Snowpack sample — Buffalo Mountain, Silverthorne, Colorado, USA (1/25/25, 10:11 AM MST)
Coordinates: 39.6222, -106.1139
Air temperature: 22 °F
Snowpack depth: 110 cm
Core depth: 40 cm
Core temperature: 46.4 °F
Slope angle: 12°, slope face: 102°
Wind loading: high
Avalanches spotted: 0
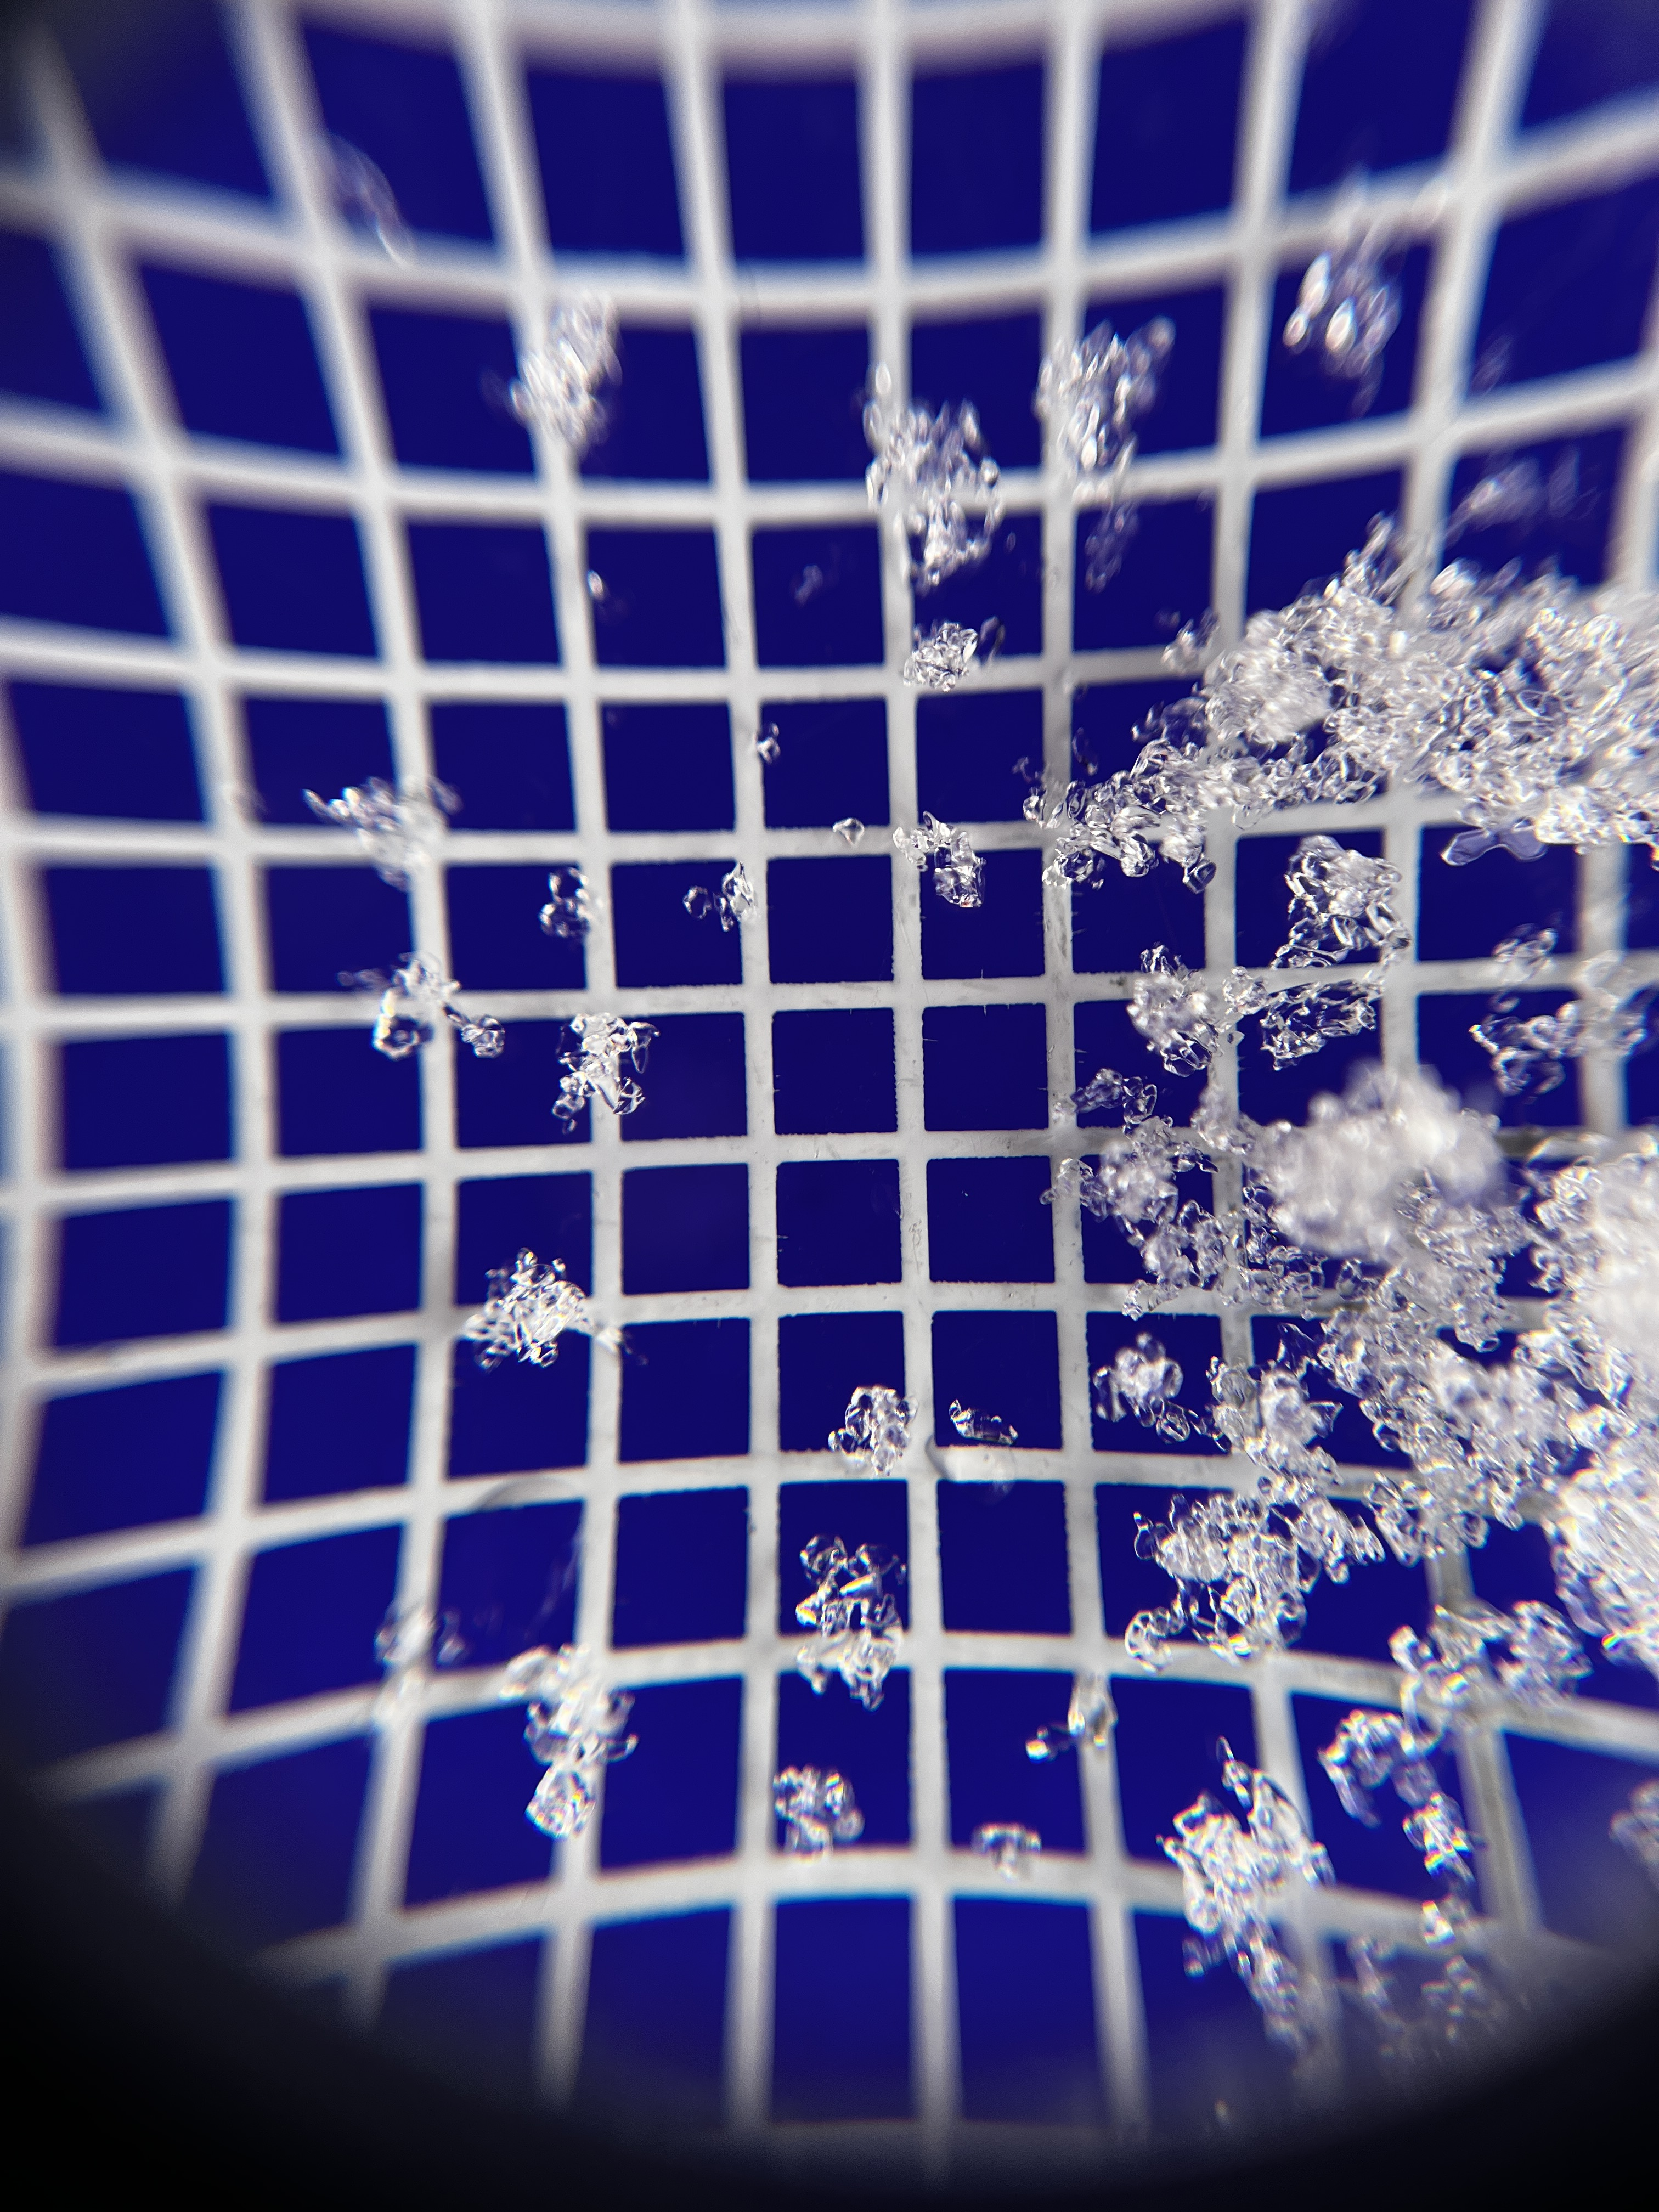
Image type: magnified_profile
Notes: No avalanches nearby, collected on the outskirts of a fire break 15 meters from the treeline, on way to Buffalo and Red Mountain